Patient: sex M, age 71
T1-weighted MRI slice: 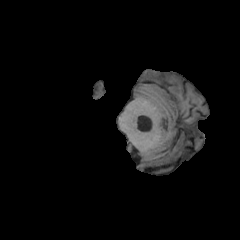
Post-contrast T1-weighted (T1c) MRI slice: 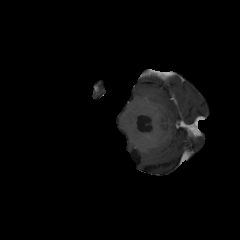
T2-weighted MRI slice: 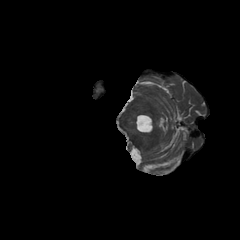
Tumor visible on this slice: no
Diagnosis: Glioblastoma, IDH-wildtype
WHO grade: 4